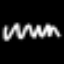
Label: squiggle